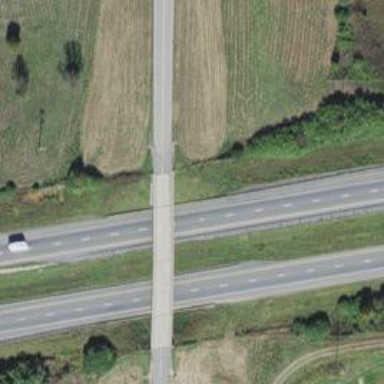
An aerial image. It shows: Tertiary road passing over bridge.